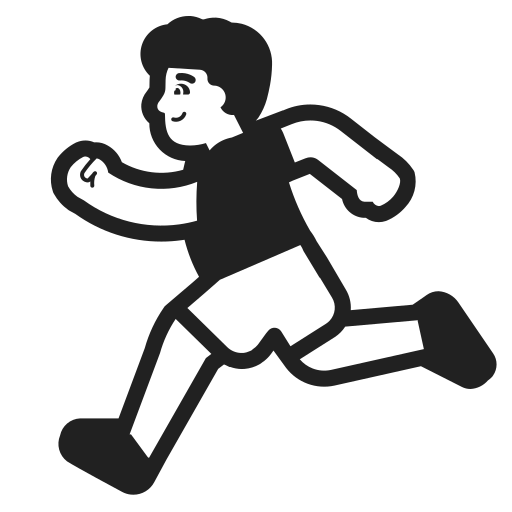
man running high contrast default